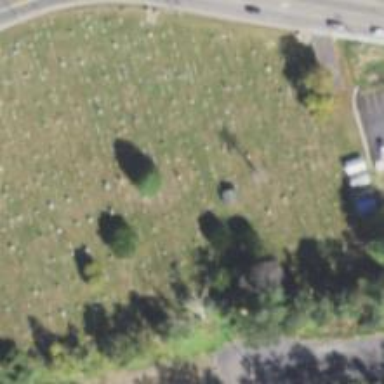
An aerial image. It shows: Cemetery.